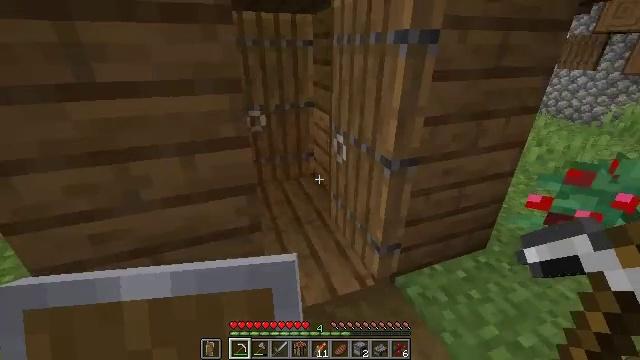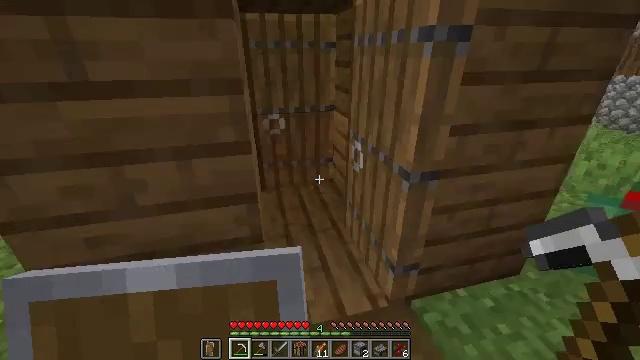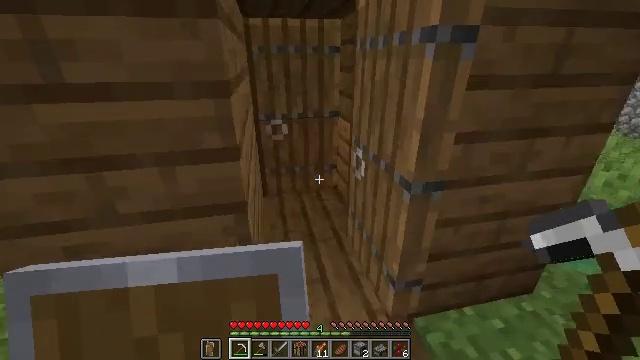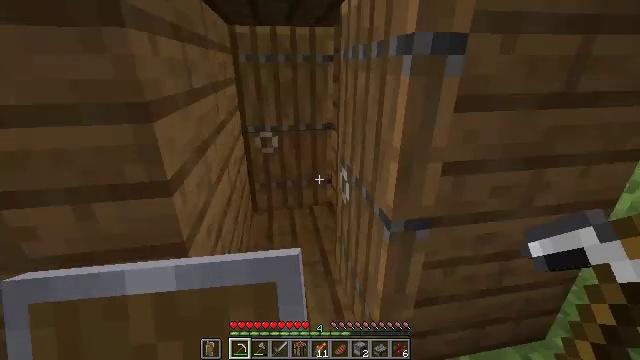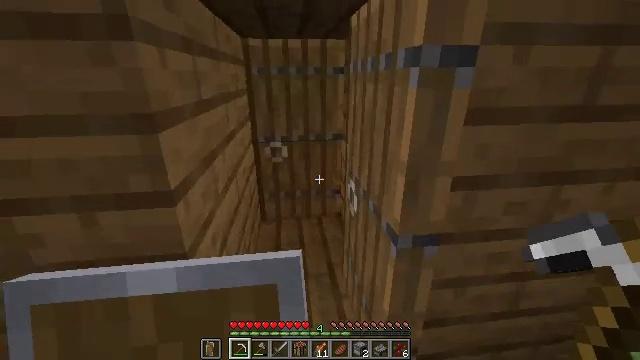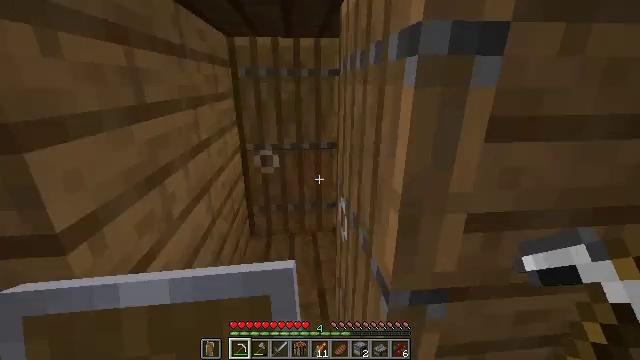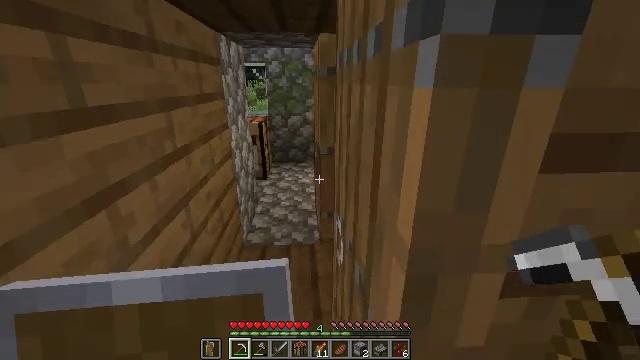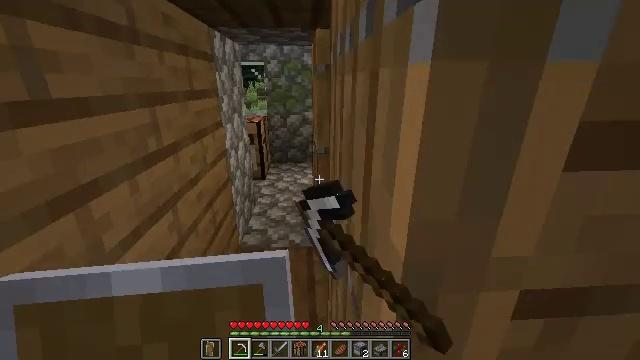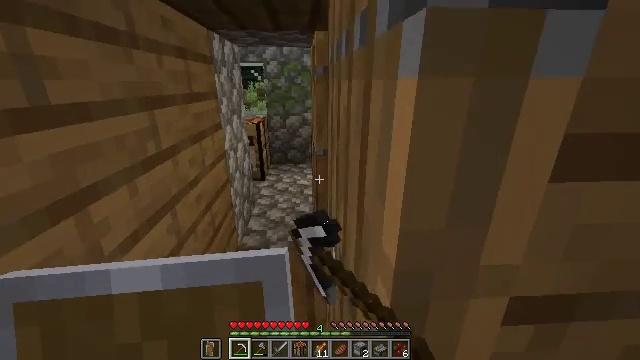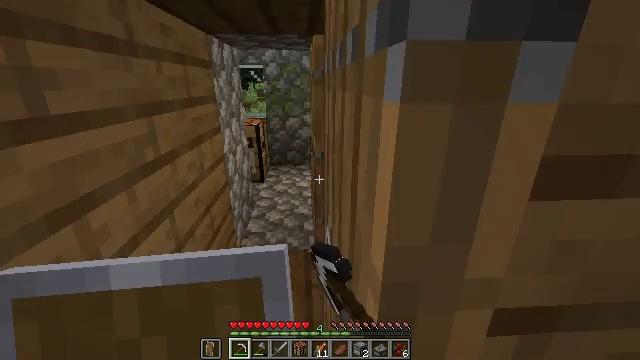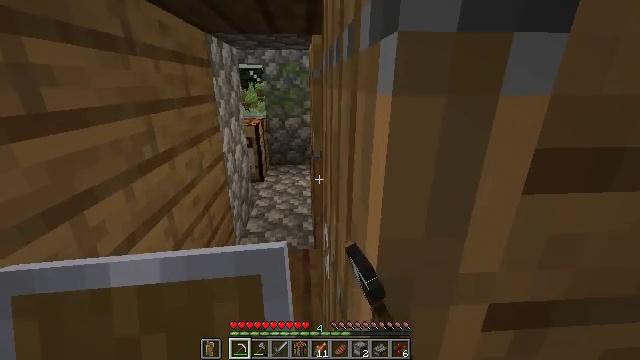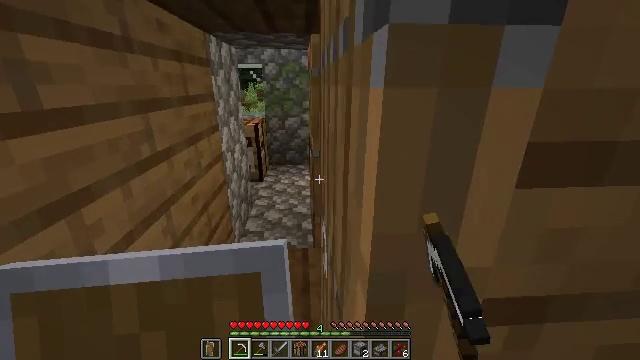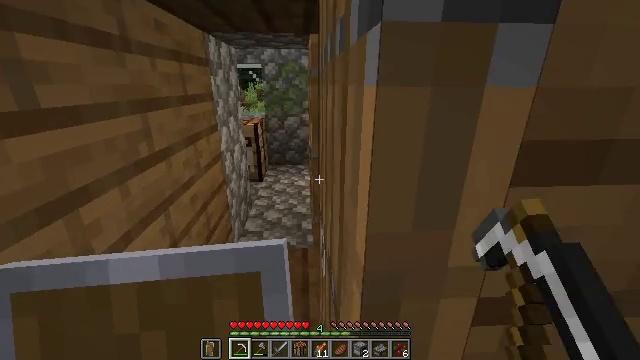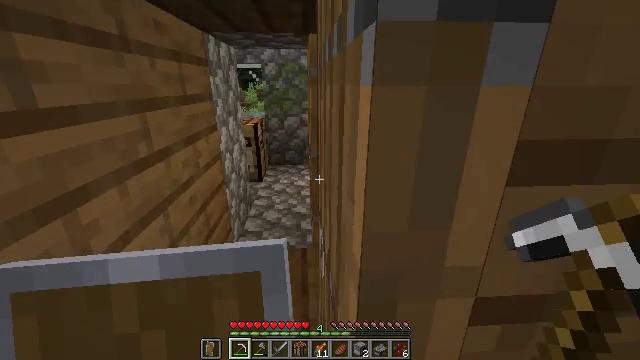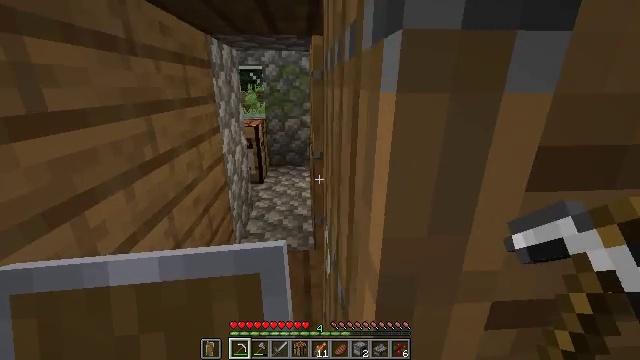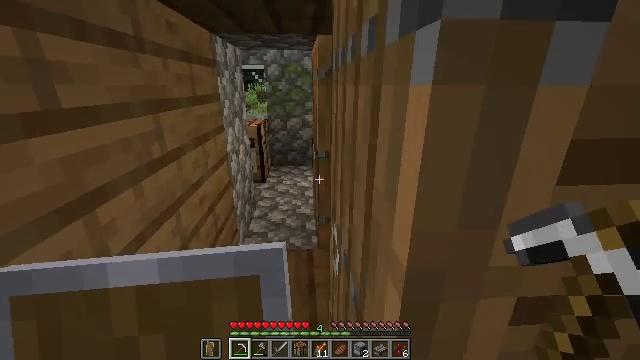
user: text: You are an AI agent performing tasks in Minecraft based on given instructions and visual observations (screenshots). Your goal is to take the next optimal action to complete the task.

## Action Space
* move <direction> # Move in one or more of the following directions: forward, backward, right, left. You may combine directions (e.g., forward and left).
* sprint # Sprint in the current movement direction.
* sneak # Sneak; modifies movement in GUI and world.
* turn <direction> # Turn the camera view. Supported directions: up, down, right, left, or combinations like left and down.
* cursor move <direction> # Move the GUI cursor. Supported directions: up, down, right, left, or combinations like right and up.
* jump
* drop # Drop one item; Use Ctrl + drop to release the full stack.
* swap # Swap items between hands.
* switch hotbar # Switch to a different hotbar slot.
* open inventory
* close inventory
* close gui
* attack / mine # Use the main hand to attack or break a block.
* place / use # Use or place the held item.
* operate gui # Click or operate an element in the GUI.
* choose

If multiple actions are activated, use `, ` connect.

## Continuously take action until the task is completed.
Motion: motion action
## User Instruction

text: Break the blue bed to move it.
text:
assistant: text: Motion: move forward and move right, turn left
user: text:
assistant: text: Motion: move forward and move right, turn left and up
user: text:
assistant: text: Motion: move forward and move right, turn left and up
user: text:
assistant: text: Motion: move forward, turn left and up
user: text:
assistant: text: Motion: move forward, turn left and up
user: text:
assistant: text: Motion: move forward, turn left, use / place
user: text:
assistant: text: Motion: move forward, use / place
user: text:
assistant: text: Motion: use / place
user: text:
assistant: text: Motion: no_op
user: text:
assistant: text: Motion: no_op
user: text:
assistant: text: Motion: move forward
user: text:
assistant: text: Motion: move forward
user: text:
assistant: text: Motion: move forward
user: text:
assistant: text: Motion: move forward and move left
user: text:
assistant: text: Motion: move forward and move left
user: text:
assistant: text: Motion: move forward and move left
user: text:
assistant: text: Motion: move forward and move left
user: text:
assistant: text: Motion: move forward and move left
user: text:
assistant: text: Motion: move forward
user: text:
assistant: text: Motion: move forward
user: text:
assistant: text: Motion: move forward
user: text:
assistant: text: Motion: move forward
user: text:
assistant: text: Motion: move forward
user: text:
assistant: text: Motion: move forward
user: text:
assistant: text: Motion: move forward
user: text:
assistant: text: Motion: move forward
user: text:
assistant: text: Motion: move forward
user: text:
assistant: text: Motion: move forward
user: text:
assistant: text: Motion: move forward, turn right and down
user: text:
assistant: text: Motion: move forward, turn right and down